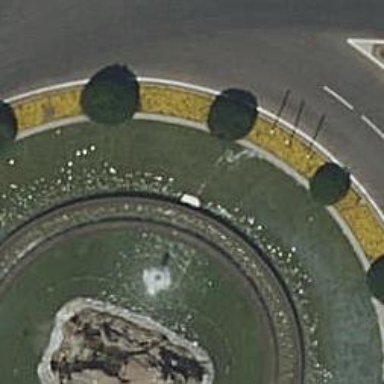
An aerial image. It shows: Beautiful fountain.